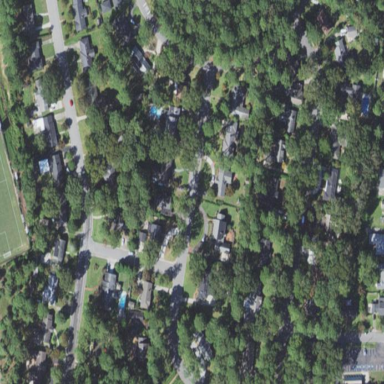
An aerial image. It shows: Residential area within neighborhood.